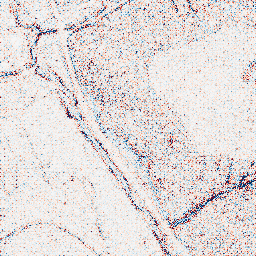
Category: classical
Decomposition family: uniform
Decomposition parameters: size: 3
Upsampling method: regularized
Upsampling parameters: scale: 2
lambda_reg: 0.1
Upsampling scale: 2